Interaction volume radius: 10 \u00c5
Interaction volume height: 20 \u00c5
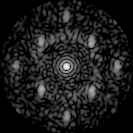
Disorder parameter: 0.5027